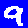
Digit: 9